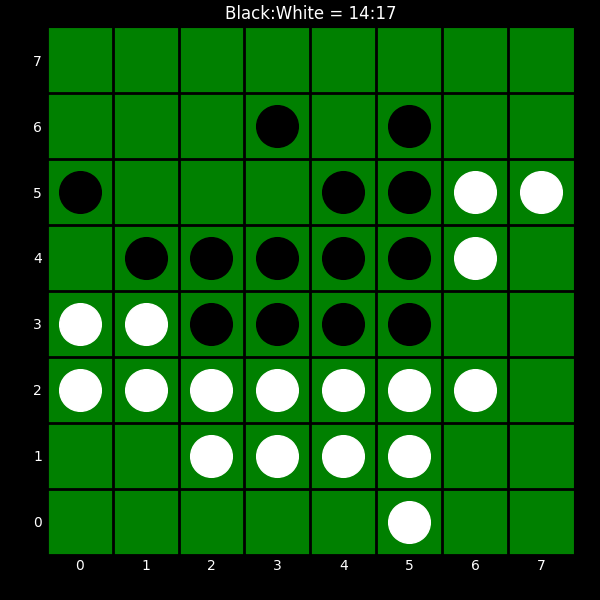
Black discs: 14
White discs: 17